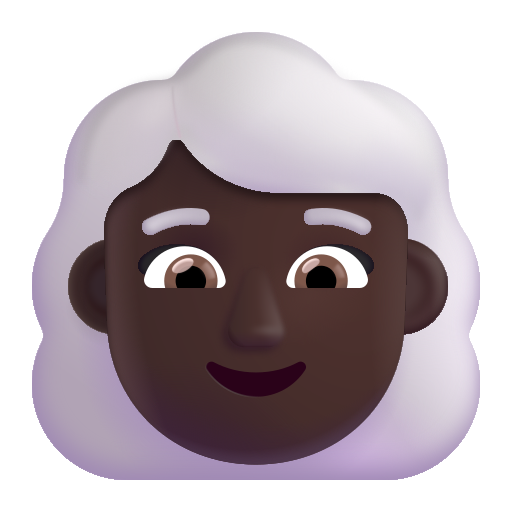
woman white hair color dark